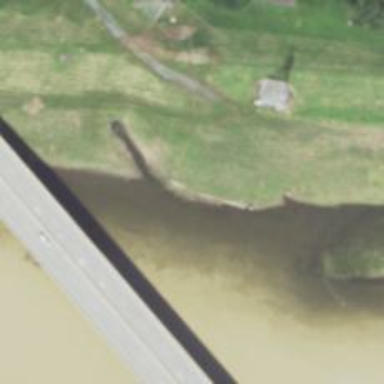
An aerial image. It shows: Bridge supported by abutments.